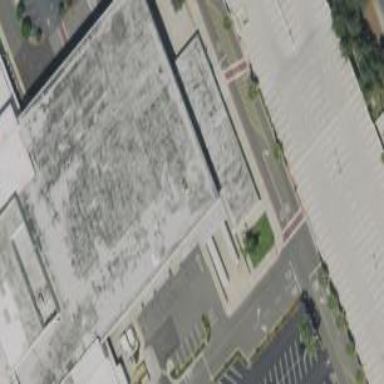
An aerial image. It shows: Department store building.